Question: I'm trying to embed Swing content in a larger JavaFX application, however I can't get the embedded JPanel to have a transparent background. The JPanel only paints some of its area. I'd like the green to "show through", i.e. remove the light grey background in picture below.

'''
public class TransparentSwingNode extends Application {
@Override
public void start(Stage stage) {
BorderPane pane = new BorderPane();
pane.setStyle("-fx-background-color: green");
final SwingNode swingNode = new SwingNode();
BorderPane.setMargin(swingNode, new Insets(20));
createAndSetSwingContent(swingNode);
pane.setCenter(swingNode);
// swingNode.setStyle("-fx-background-color: transparent"); // doesn't work
stage.setScene(new Scene(pane, 240, 240));
stage.show();
}
private void createAndSetSwingContent(final SwingNode swingNode) {
SwingUtilities.invokeLater(new Runnable() {
@Override
public void run() {
JPanel panel = new DummyPanel();
panel.setOpaque(false);
// panel.setBackground(null); // doesn't work
// panel.setBackground(new Color(0, 0, 0, 0)); // Doesn't work
swingNode.setContent(panel);
}
});
}
private class DummyPanel extends JPanel {
@Override
protected void paintComponent(Graphics g) {
super.paintComponent(g);
g.setColor(Color.red);
g.fillOval(getHeight() / 4, getHeight() / 4, getWidth() / 2, getHeight() / 2);
}
}
public static void main(String[] args) {
launch(args);
}
}
'''
I've tried
- - -
Update
-
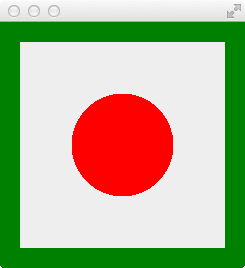
Answer: My colleague finally tracked something down. The system property 'swing.jlf.contentPaneTransparent', i.e. '-Dswing.jlf.contentPaneTransparent=true'
## Result

I cannot find any official documentation on this apart from
- <URL>
> Also, we have an experimental undocumented option
("swing.jlf.contentPaneTransparent") to switch on SwingNode's
transparency. That's to say that we probably shouldn't refuse
transparency support, unless this requires serious efforts.
- <URL>